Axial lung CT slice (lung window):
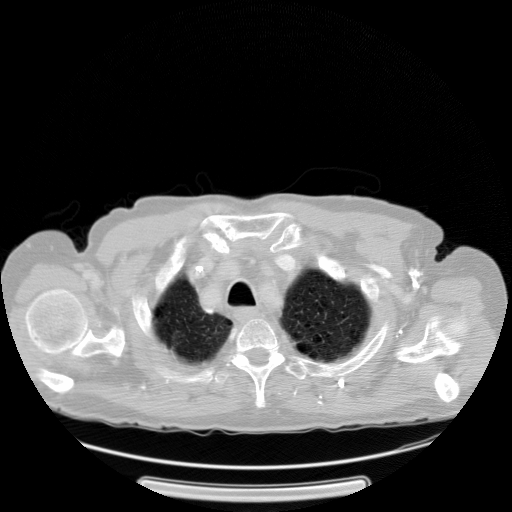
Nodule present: no